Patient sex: F
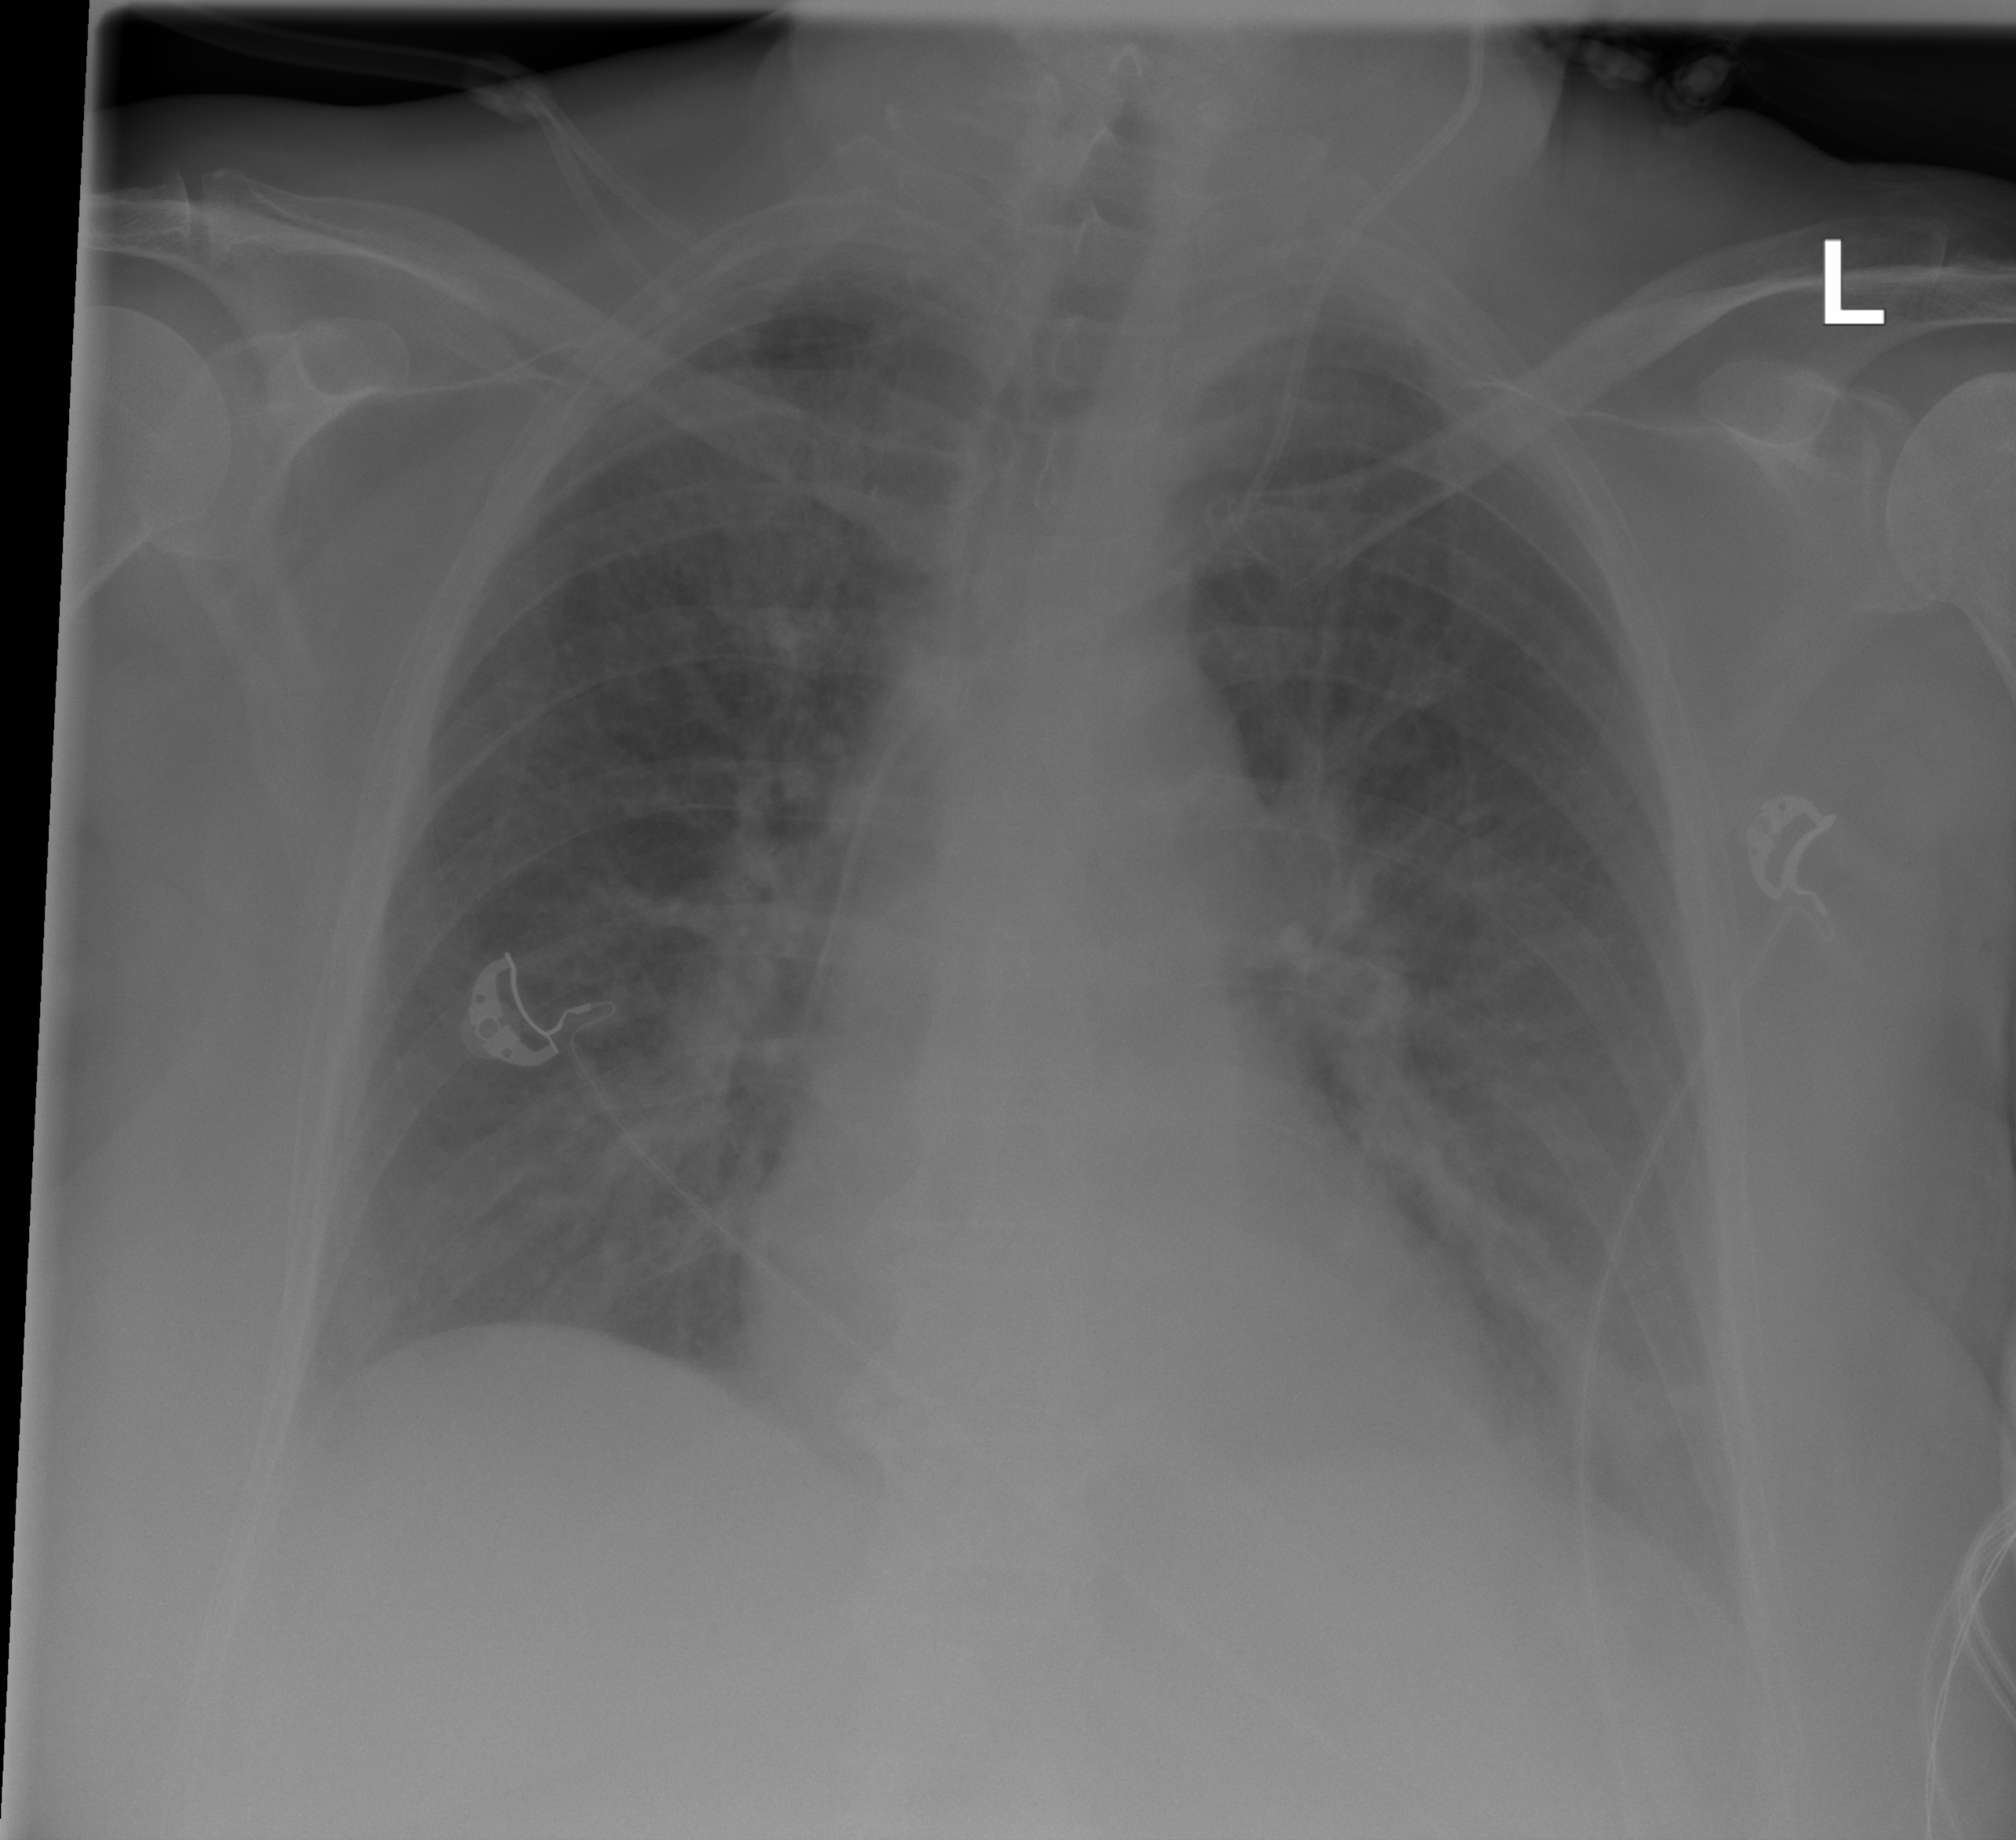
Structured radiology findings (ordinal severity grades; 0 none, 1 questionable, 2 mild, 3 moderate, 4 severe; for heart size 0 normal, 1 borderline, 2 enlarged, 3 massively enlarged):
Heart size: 0
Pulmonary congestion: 0
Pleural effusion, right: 0
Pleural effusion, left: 2
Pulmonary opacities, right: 0
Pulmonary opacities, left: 0
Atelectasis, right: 0
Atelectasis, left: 2